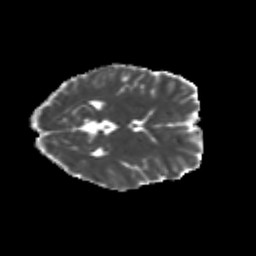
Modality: MD
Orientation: axial
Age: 20
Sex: female
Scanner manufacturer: siemens
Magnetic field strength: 3 T
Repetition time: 3.5 s
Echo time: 0.104 s